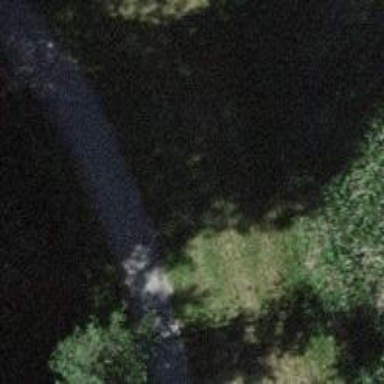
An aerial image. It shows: Path on the ground.